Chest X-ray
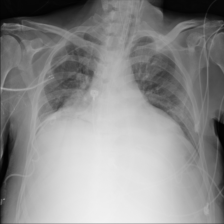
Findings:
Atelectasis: negative
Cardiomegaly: negative
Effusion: negative
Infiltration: positive
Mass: negative
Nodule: negative
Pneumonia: negative
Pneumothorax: negative
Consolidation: negative
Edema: negative
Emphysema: negative
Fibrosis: negative
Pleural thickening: negative
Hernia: negative